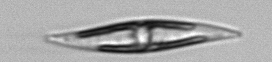
Label: Pleurosigma